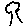
Label: tree